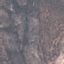
Land use / land cover class: HerbaceousVegetation